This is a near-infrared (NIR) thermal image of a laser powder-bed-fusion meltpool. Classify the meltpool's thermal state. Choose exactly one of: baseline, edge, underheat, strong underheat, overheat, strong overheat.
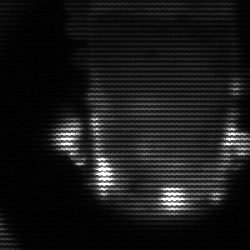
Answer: baseline